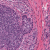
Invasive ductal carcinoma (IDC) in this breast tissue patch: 0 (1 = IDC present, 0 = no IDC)